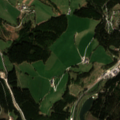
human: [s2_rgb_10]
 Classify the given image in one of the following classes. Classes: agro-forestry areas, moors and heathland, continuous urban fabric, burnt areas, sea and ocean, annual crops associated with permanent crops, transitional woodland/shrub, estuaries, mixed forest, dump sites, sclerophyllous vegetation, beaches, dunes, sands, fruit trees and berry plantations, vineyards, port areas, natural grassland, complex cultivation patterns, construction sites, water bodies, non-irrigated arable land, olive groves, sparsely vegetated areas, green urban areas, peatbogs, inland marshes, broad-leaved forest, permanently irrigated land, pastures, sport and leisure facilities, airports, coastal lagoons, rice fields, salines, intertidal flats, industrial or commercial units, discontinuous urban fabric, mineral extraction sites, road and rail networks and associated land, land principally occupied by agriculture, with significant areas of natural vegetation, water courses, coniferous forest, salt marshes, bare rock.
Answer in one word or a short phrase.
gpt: discontinuous urban fabric, pastures, complex cultivation patterns, coniferous forest, mixed forest